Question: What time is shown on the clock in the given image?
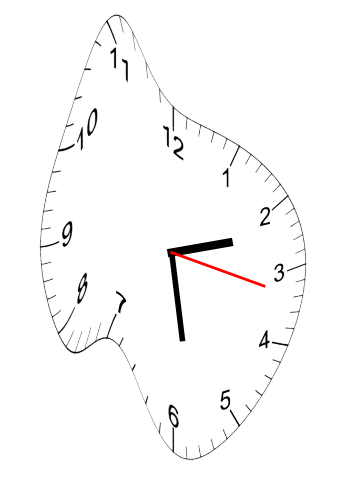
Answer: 02:28:17